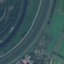
Land use / land cover class: River